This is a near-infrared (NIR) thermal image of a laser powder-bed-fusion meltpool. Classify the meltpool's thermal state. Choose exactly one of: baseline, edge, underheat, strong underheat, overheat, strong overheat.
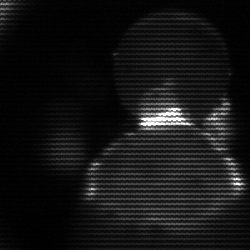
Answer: edge